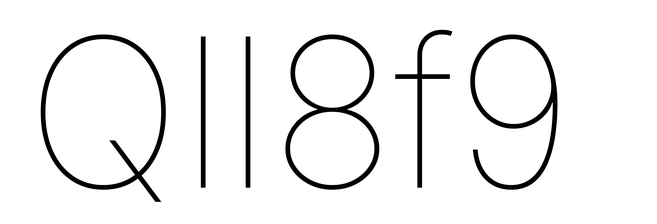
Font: Inter_Thin